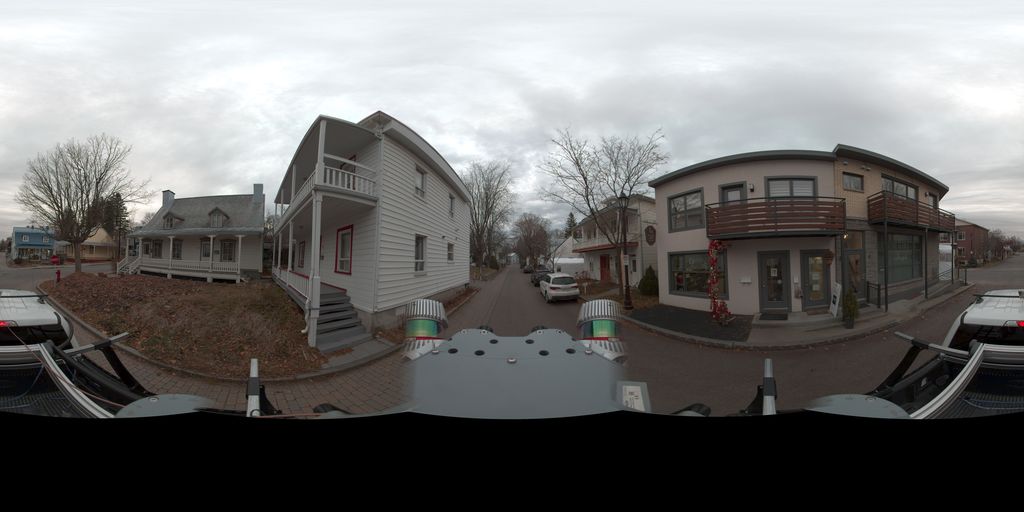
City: quebec_city